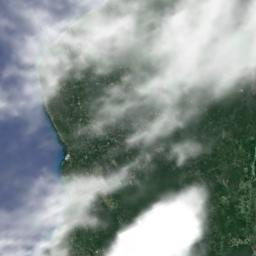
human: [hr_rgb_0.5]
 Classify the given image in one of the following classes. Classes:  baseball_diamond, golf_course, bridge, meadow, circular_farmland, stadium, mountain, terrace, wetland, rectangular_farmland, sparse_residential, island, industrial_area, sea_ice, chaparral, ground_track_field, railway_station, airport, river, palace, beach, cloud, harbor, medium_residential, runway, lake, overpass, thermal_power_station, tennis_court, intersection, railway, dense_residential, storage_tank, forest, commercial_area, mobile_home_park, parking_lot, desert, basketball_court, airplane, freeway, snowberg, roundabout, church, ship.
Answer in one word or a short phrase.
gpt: cloud